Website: walmart
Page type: account-selection
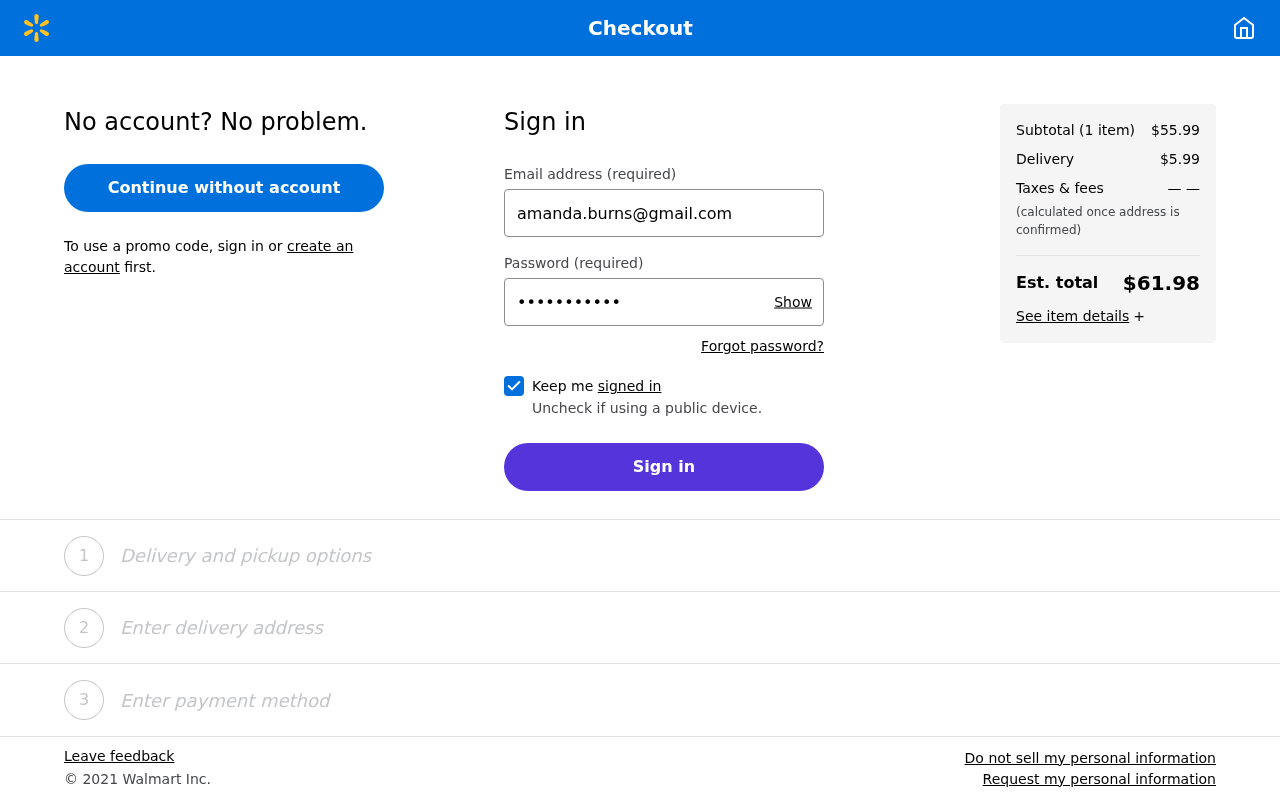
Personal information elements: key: PII_EMAIL
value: amanda.burns@gmail.com
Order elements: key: ORDER_NUM_ITEMS
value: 1
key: ORDER_SUBTOTAL
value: $55.99
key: ORDER_SHIPPING_COST
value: $5.99
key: ORDER_TOTAL
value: $61.98